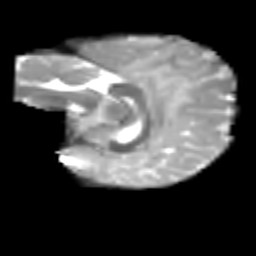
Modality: T2w
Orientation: sagittal
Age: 8
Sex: female
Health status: healthy